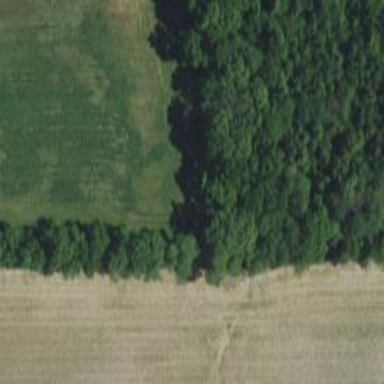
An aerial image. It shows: Row of trees in natural setting.